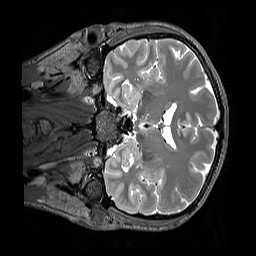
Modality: T2w
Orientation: coronal
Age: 36
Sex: male
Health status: healthy
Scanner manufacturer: siemens
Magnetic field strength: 3 T
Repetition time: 3.2 s
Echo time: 0.568 s